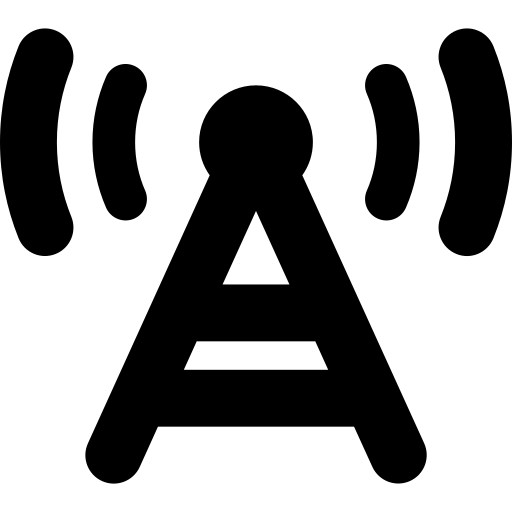
Tags: icon, FontAwesome, fa-icon, solid, tower, cell